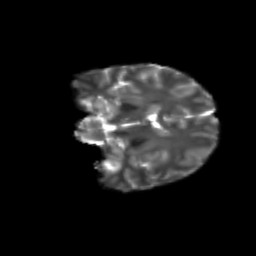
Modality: T2w
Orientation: coronal
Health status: ill
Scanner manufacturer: siemens
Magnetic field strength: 3 T
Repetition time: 6.8 s
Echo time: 0.097 s